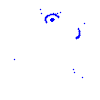
Particle: proton